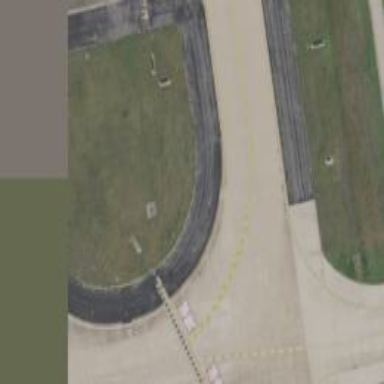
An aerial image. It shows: Image of taxiway at airport.